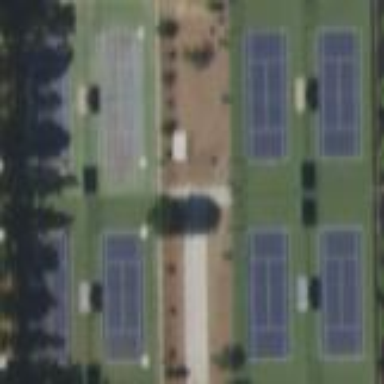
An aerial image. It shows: Tennis court on pitch designated for leisure land.